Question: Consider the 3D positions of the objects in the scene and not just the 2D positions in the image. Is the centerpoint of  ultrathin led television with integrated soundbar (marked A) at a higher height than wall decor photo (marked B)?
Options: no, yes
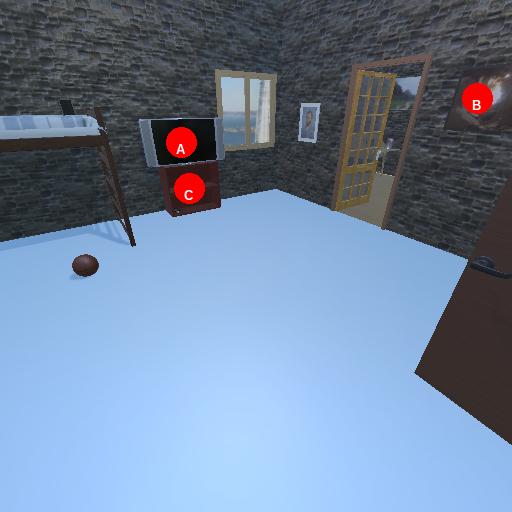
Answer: no